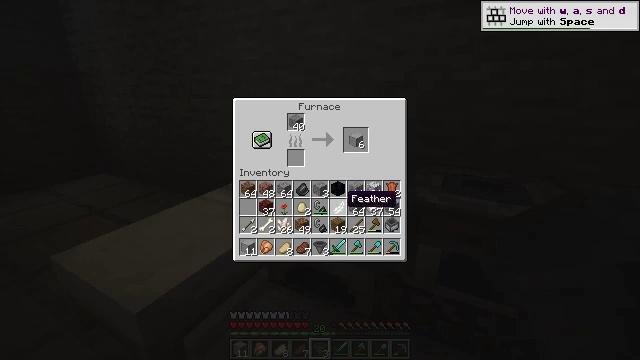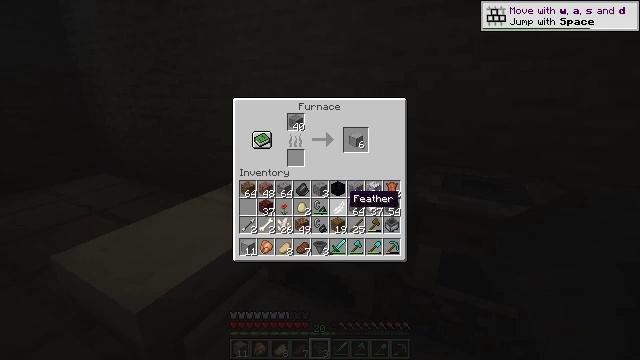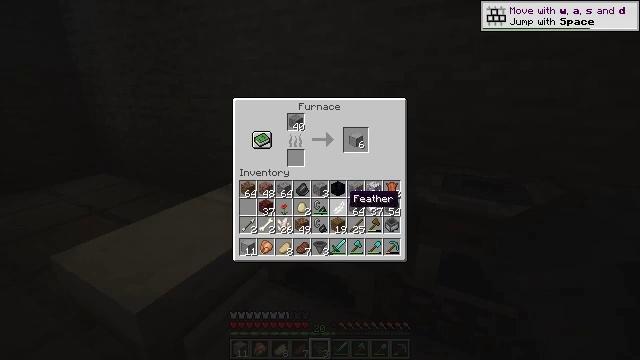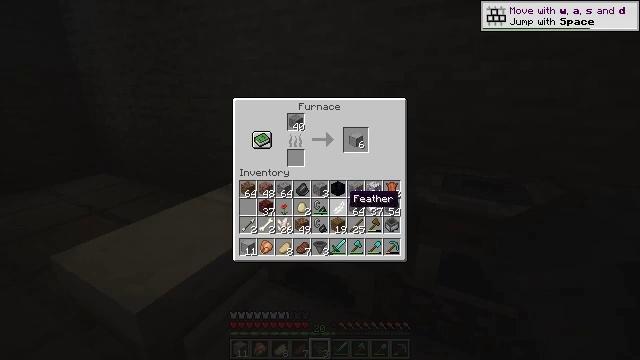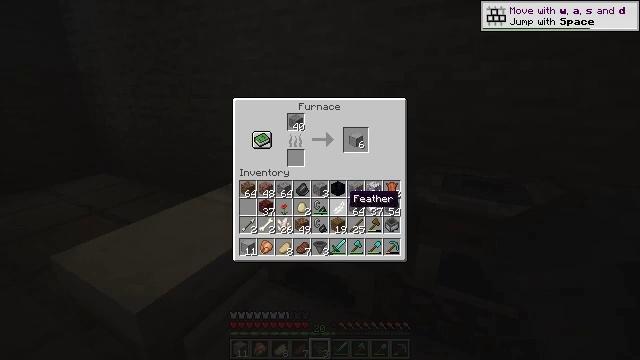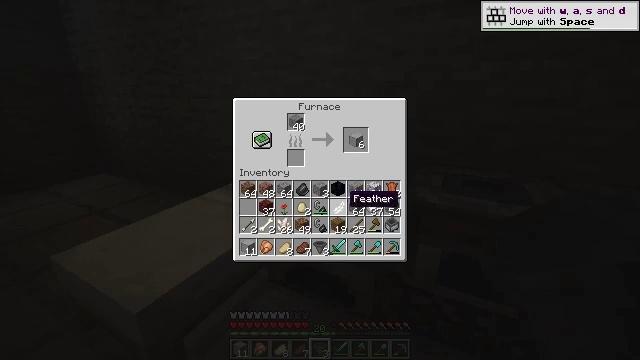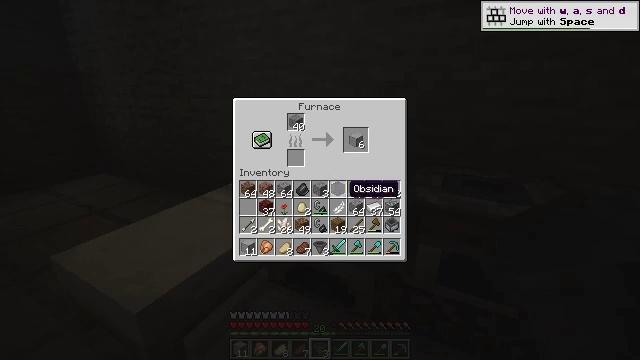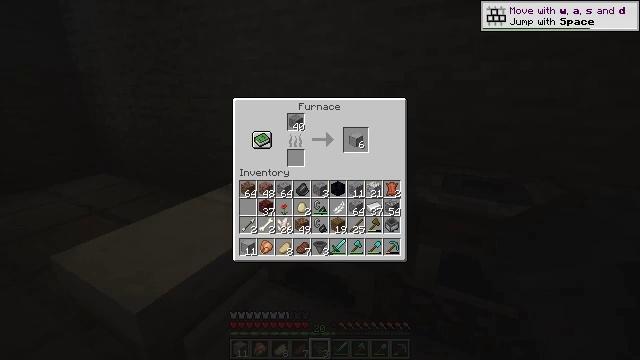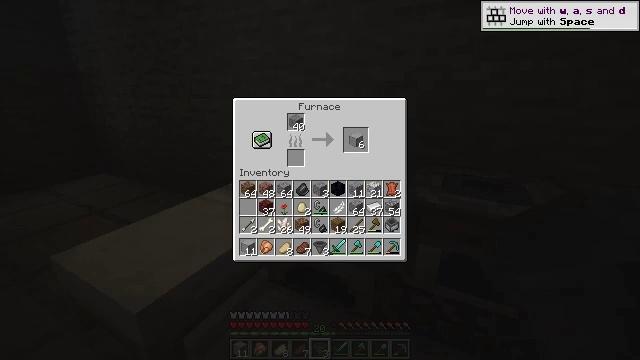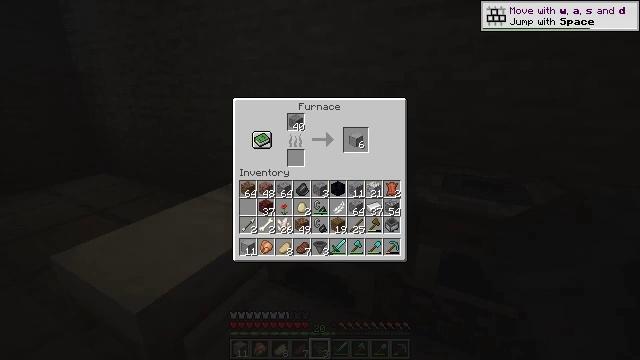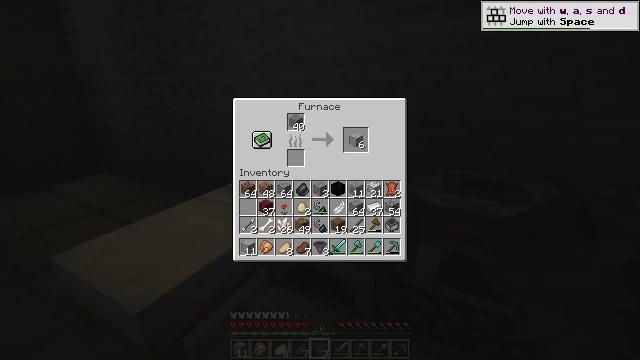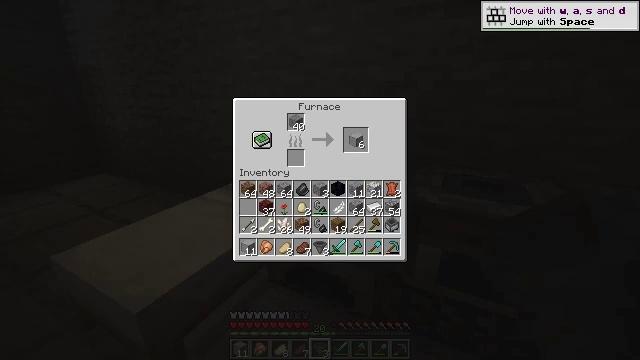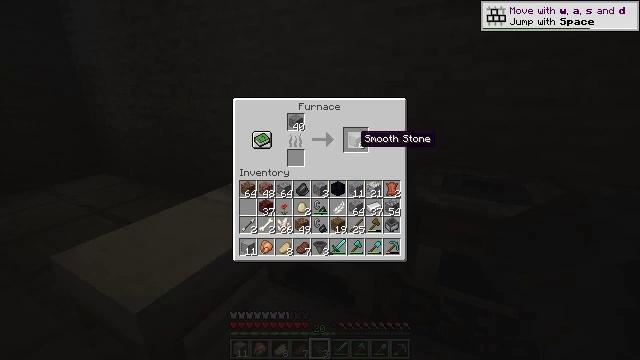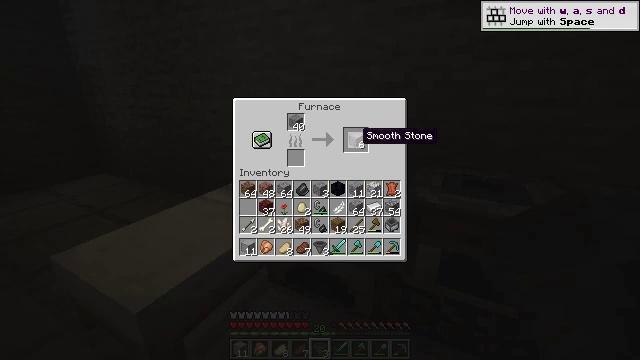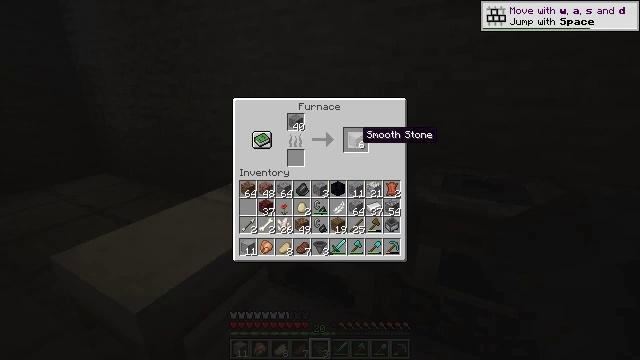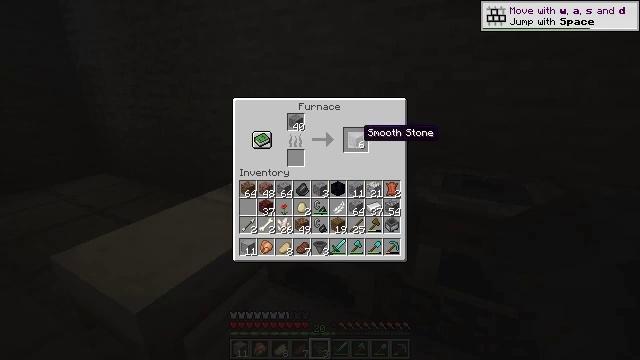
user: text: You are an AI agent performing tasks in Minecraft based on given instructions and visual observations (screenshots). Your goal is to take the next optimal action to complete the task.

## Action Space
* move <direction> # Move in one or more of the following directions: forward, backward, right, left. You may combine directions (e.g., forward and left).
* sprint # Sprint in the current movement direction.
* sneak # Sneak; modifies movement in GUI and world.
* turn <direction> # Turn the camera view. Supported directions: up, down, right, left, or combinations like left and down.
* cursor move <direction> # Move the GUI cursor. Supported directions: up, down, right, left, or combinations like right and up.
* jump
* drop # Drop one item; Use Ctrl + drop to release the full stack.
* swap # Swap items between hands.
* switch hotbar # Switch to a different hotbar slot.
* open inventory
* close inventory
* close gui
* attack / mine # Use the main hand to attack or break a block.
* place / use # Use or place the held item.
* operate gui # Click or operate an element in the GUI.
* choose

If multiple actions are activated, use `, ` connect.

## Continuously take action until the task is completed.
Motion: motion action
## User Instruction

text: craft item air
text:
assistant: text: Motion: no_op
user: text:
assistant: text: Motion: no_op
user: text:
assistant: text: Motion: no_op
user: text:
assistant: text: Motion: no_op
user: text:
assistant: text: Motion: no_op
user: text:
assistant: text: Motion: turn up
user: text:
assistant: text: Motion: turn right and up
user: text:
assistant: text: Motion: sneak, turn up
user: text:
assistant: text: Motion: sneak, turn up
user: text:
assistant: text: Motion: sneak
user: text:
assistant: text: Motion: sneak
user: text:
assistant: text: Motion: sneak
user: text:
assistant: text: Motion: sneak
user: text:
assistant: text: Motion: sneak
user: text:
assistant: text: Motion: sneak
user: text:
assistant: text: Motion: sneak
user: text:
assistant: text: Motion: sneak, attack / mine
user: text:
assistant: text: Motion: sneak, attack / mine
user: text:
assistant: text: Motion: sneak
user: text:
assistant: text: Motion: sneak
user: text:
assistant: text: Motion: sneak
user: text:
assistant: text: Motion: sneak